Question: ## My question(s):
Does have an option that allows one to set R's 'width' option on a per chunk basis?
If not, is there a good reason (i.e. one rooted in some fundamental limitation of the model) that it does not?
## What I've tried:
To show what I'm wishing for, here is a hand-rolled hook function that does what I want. (I don't really like it though, (a) because it is ugly, relying on assignment of the variable '.width' into the global environment, and (b) because it's not available "out of the box" as a supplied option like 'fig.width', 'out.width', et al.)
'''
\documentclass[preview=true,width=3mm]{standalone}
egin{document}
<<setup, include=FALSE, cache=FALSE>>=
options(width=60)
knit_hooks$set(width = function(before, options, envir) {
if(before) {
.width <<- options(width=options$width) ## Set width and save 'old' value
} else {
options(.width)} ## Restore width's 'old' value
})
@
First chunk uses default width
<<A>>=
c("aaaaa", "bbbbb", "ccccc", "ddddd", "eeeee", "fffff", "ggggg", "hhhhh")
@
Second chunk uses narrower supplied width, but then resets width to
pre-existing value \dots
<<B, width=20>>=
c("aaaaa", "bbbbb", "ccccc", "ddddd", "eeeee", "fffff", "ggggg", "hhhhh")
@
oindent \dots as shown by results of the third chunk
<<C>>=
c("aaaaa", "bbbbb", "ccccc", "ddddd", "eeeee", "fffff", "ggggg", "hhhhh")
@
\end{document}
'''

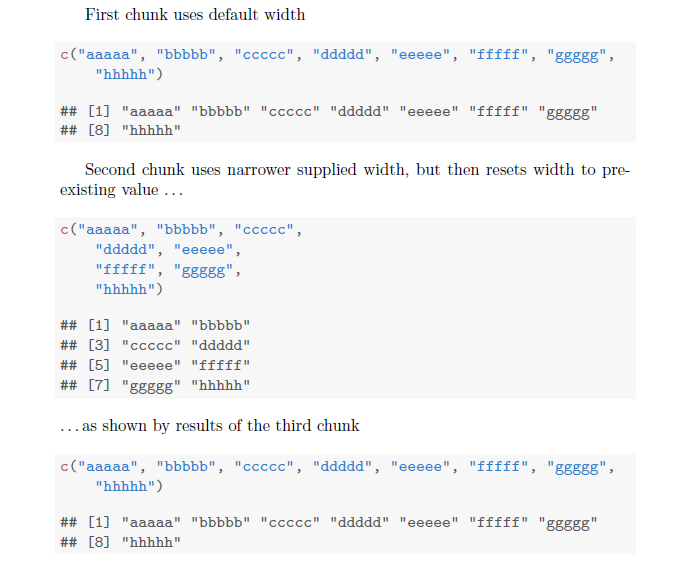
Answer: Though not a solution to the overall question, your first complaint with your code is that it gums up the global environment with your '.width' variable. This can be resolved using 'local()' as a mechanism, encapsulating your variable so that you get no collisions in global var space.
So, if you replace your 'knit_hooks$set' call with:
'''
knit_hooks$set(width=local({
.width <- 0
function(before, options, envir) {
if (before) .width <<- options(width=options$width)
else options(.width)
}
}))
'''
it produces the same results without the problem of forcing '.width' into the global environment. The rest of your code above works as before with identical output.
More can be read at 'help(local)', in <URL>.